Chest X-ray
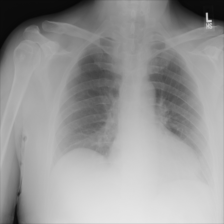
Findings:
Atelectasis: negative
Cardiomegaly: negative
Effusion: negative
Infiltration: negative
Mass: negative
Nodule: negative
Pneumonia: negative
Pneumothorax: negative
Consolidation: negative
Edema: negative
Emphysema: negative
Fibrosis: negative
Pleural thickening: negative
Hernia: negative